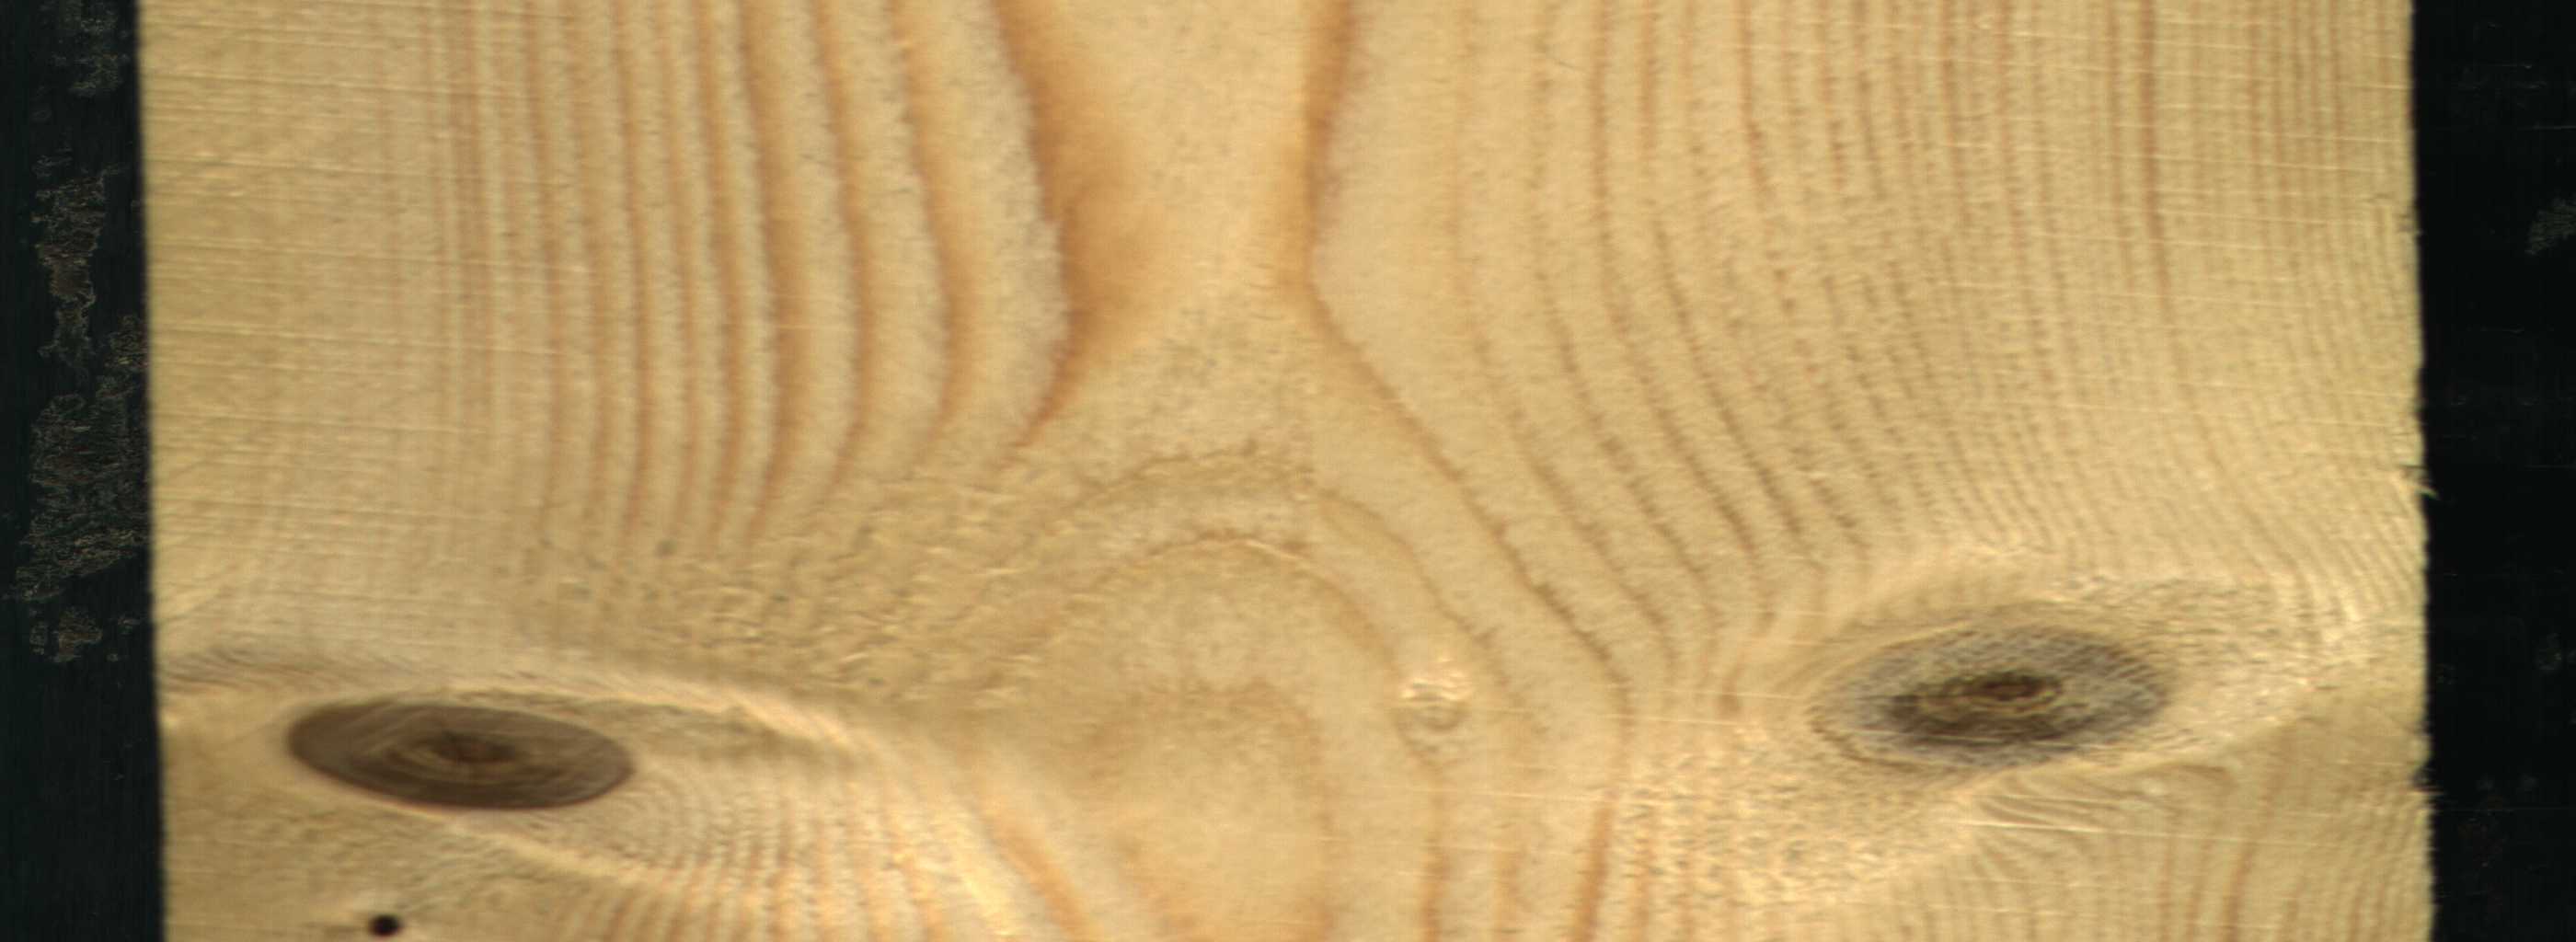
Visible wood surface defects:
Dead_Knot
Live_Knot
Live_Knot